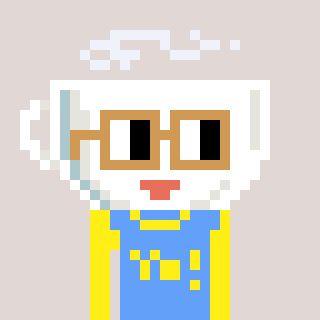
a pixel art character with square brown glasses, a mug-shaped head and a blue-colored body on a warm background